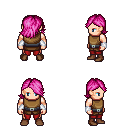
a pixel art fantasy rpg character, male body template, human, light skin, leather chest armor, red pants, pink swoop hairstyle, white cloth bracers, brown shoes, four views (front, back, left, right), 2x2 character sprite sheet, small pixel art, hard edges, no anti-aliasing